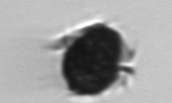
Label: Mesodinium